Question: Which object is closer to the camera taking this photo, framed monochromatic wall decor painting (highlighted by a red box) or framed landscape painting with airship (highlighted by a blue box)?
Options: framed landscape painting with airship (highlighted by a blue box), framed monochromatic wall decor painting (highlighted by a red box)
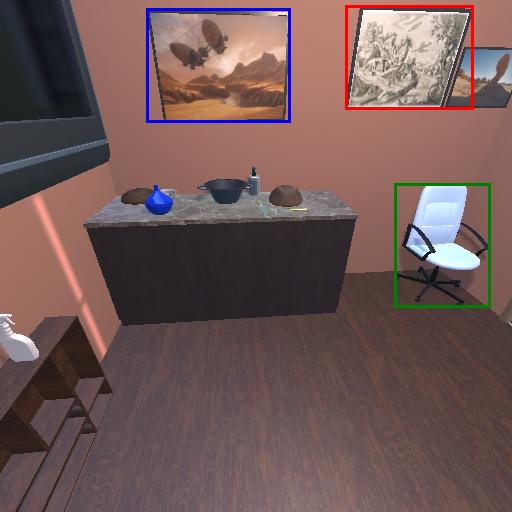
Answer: framed landscape painting with airship (highlighted by a blue box)